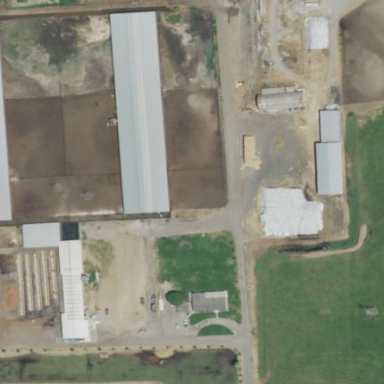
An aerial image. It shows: Farmyard area.